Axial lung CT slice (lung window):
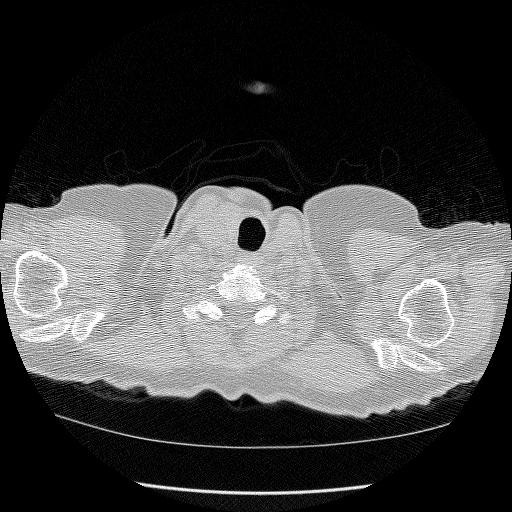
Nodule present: no